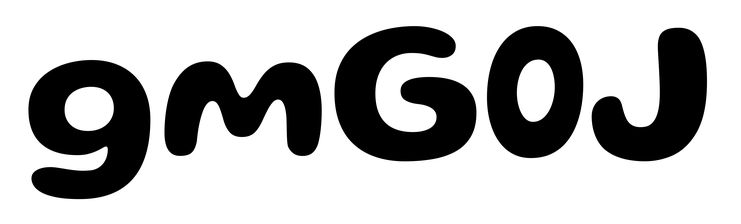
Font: Gluten_SemiBold